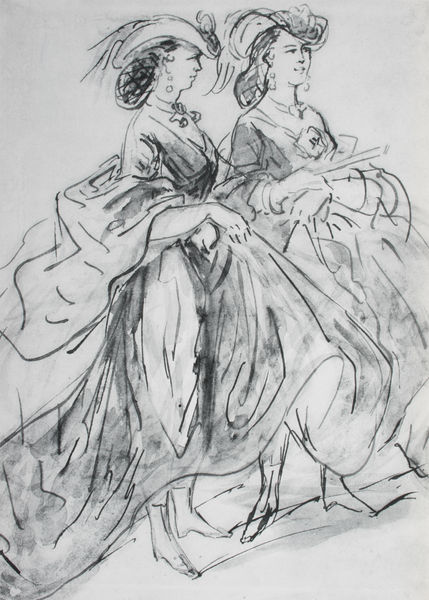
Titel: Deux biches
Künstler: Constantin Guys
Standort: Zürich
Institution: (Privatsammlung)
Schlagwörter: feder, schatten, umhang, weiß, frauen, grob, ausschnitt, damen, elegant, frau, frisur, frisuren, grau, haar, hut, hüte, kleid, kleider, kreide, licht, ohrring, profil, schmuck, schwarz, skizze, zeichnung, dame, schal, tuch, ball, fächer, rock, schleife, jung, mütze, arm, arme, falten, federn, gesicht, kragen, bildnis, hals, hände, portrait, gewand, haare, reich, adel, gewänder, ohrringe, paar, personen, blatt, schleifen, tänzerinnen, vornehm, beine, federhut, schleppe, bein, papier, umrisse, zwei, röcke, schuhe, stab, studie, kette, klein, monochrom, linien, zwei frauen, faltenwurf, fein, stola, halskette, tusche, expressionistisch, linie, kohle, kontur, schwarzweiss, strich, bleistift, stiefel, schuh, entwurf, tinte, üppig, gerafft, ohrschmuck, netz, eleganz, fraune, sikzze, belle, shcmuck, wehend, güte, hur, raffen, haarnetz, ähnlichkeit, faruen, belle epoque, stiefeletten, modisch, cancan, jut, 19. jh., 18. jh., 2 frauen, 20. jh., 17. jh., zeischnung, ohrrine, haarnetze, epoque, adelige damen